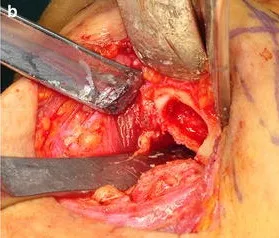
Intra-operative views. B; After removing the osteolytic lesion, the surrounding cortical bone was thin but appeared intact.
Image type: medical_photograph (other_medical_photograph)